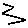
Label: zigzag